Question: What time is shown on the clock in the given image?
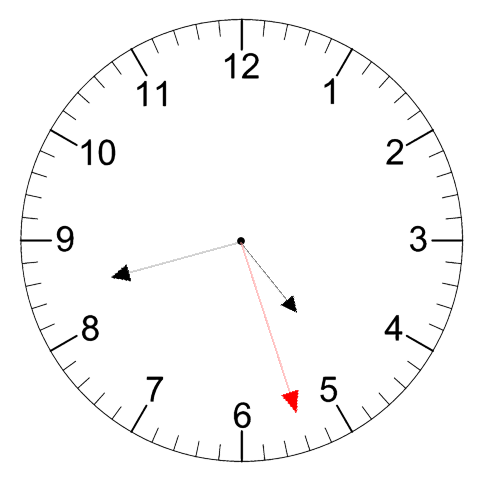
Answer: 04:42:27